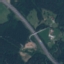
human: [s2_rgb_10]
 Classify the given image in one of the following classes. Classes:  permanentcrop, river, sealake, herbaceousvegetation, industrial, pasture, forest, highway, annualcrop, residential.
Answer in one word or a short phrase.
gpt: Highway